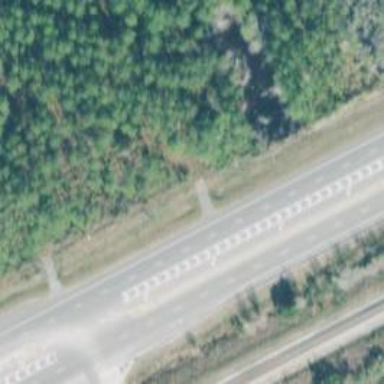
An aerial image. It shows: Trunk expressway with asphalt surface. It is dual carriageway.